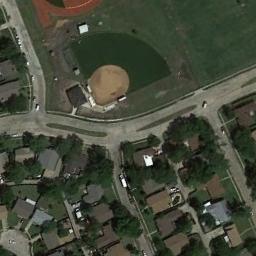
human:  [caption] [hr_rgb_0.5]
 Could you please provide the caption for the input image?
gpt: There is a baseball diamond covered with many buildings and trees by the road .

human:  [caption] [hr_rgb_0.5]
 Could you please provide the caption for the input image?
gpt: A baseball diamond on the lawn and the residential area around it .

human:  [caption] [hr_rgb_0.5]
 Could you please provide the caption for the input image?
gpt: There is a baseball diamond in the north of the houses .

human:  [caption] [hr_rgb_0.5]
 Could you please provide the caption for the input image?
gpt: This baseball field looks like a semicircle with two white houses beside it .

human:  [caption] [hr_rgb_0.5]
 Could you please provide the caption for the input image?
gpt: Many buildings are next to  the baseball diamond .